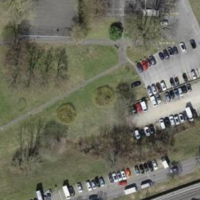
EUNIS habitat code: 55
Species observed at this site:
Mercurialis perennis